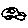
Label: car